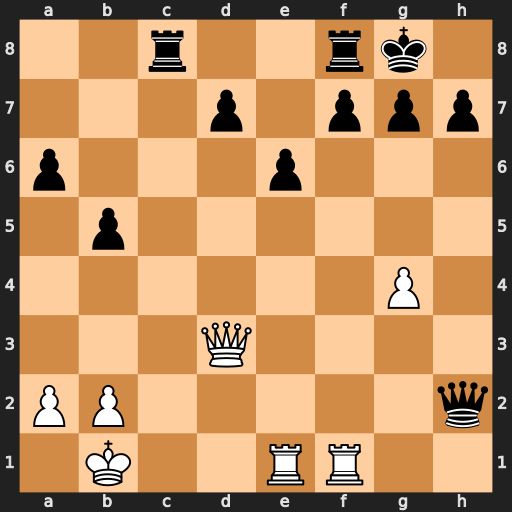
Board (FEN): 2r2rk1/3p1ppp/p3p3/1p6/6P1/3Q4/PP5q/1K2RR2
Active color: w
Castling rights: -
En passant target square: -
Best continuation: Rh1 Qc2+ Qxc2 Rxc2 Kxc2